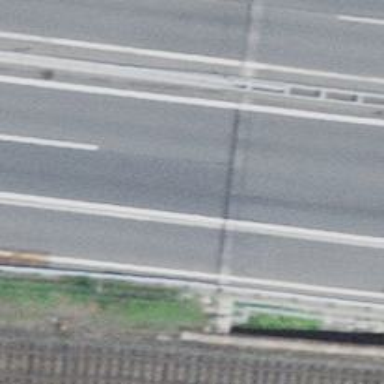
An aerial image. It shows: Asphalt motorway link.